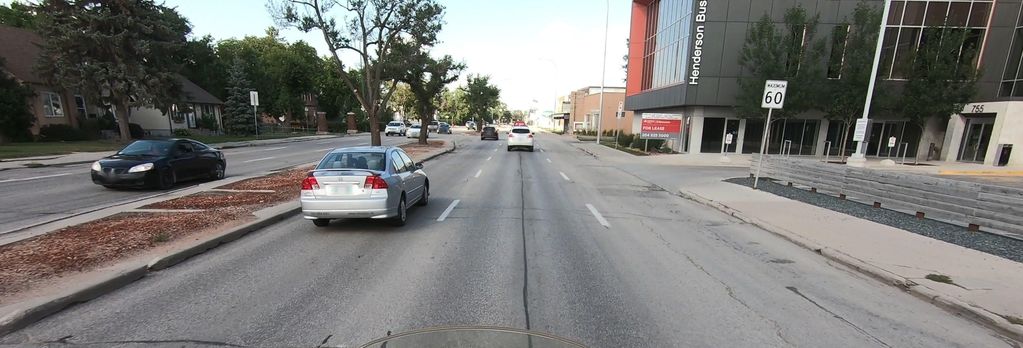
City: winnipeg